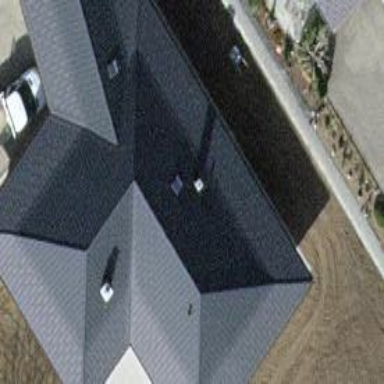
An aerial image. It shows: Building with ridge on the roof.